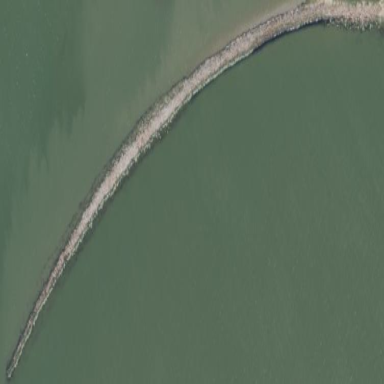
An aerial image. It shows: Breakwater structure.